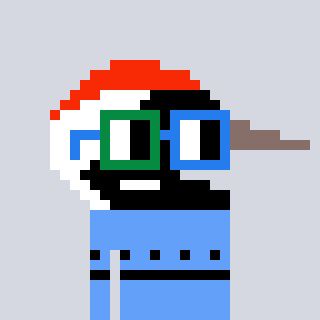
a pixel art character with square green and blue glasses, a crane-shaped head and a blue-colored body on a cool background